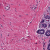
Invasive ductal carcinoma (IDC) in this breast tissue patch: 0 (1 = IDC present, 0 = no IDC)